Question: What is connection string for the following SQL server 2008 properties:
DB Name : testDB

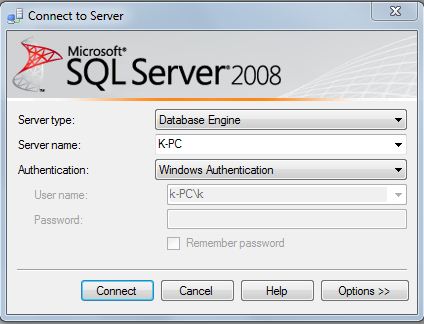
Answer: Try this connection string:
'''
Server=K-PC;Database=testDB;Trusted_Connection=True;
'''
You can find more details on connection strings in this link: <URL>